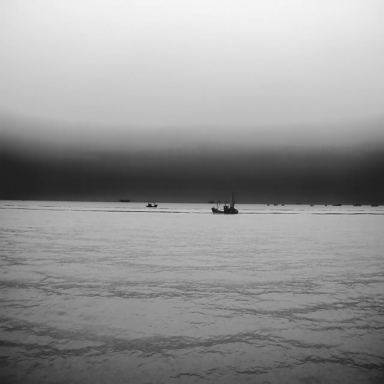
There are three objects shown in the infrared image, including a sailboat, and two bulk_carriers.